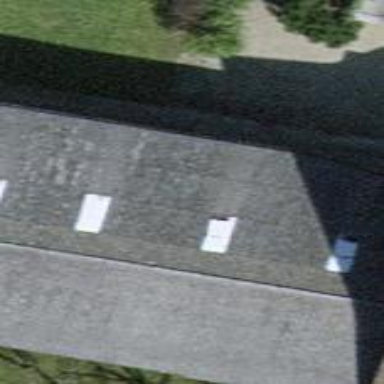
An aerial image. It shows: Building with tiled roof.